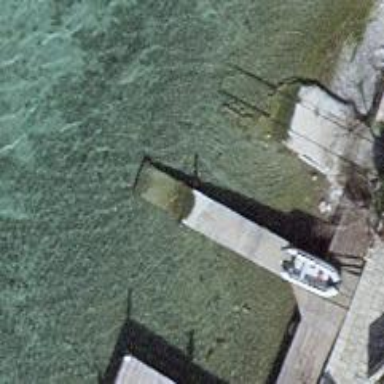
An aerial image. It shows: Man-made pier.